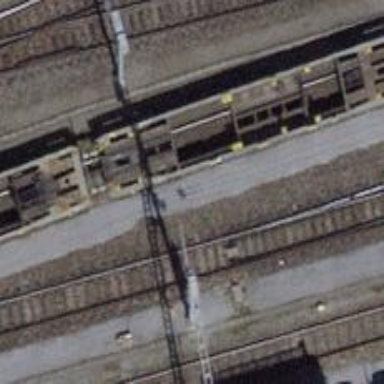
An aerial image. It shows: Single-track spur railway line.